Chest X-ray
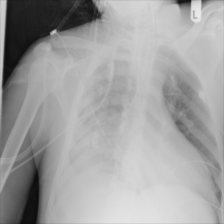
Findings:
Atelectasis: negative
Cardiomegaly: negative
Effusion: negative
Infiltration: negative
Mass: negative
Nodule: negative
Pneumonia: negative
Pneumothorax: negative
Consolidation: negative
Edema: negative
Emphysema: negative
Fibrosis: negative
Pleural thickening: negative
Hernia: negative